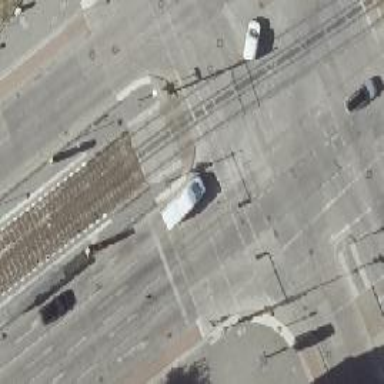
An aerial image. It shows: Tram crossing with traffic signals.